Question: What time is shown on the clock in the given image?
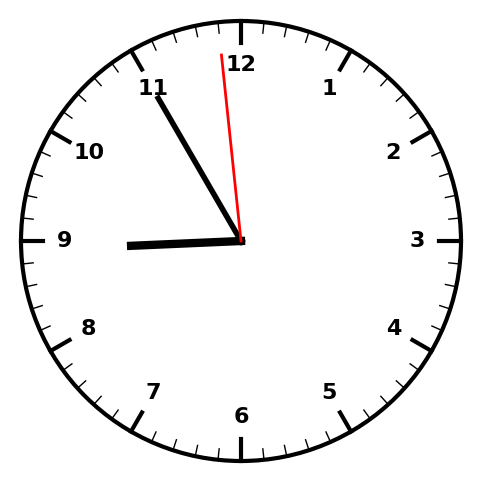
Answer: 08:54:59